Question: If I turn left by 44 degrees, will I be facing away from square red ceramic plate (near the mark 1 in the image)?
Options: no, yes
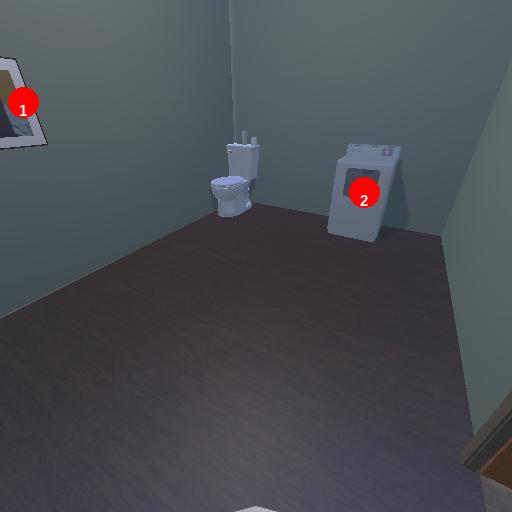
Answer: no